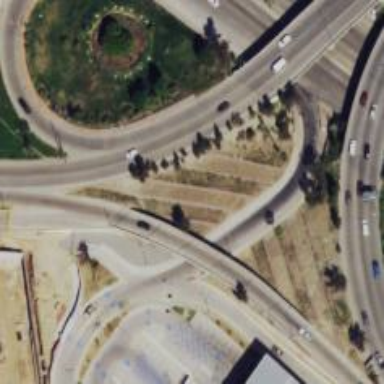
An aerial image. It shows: Trunk_link highway on bridge.